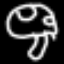
Label: mushroom